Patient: sex M, age 51
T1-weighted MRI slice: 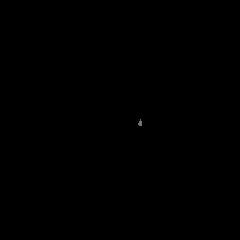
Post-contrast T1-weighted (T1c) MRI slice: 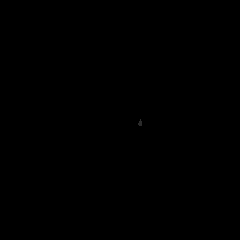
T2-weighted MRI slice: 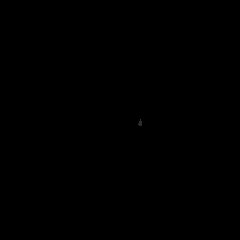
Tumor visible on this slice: no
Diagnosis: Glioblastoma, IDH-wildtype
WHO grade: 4